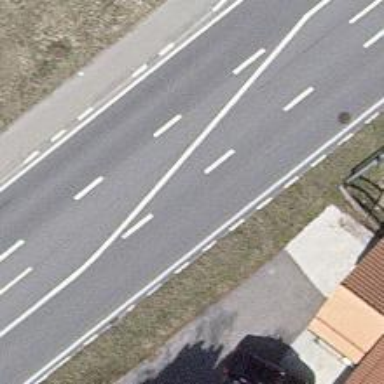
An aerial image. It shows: Primary highway.